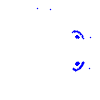
Particle: electron